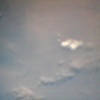
Label: sunburn